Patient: sex M, age 58
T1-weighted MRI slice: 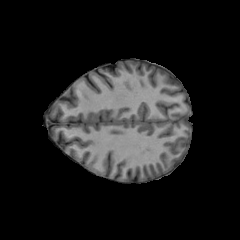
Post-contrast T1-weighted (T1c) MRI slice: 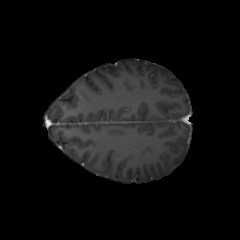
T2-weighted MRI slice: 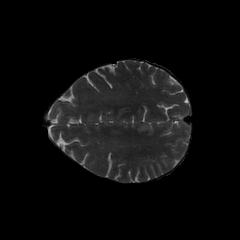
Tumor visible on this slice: no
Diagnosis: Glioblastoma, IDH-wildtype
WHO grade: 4